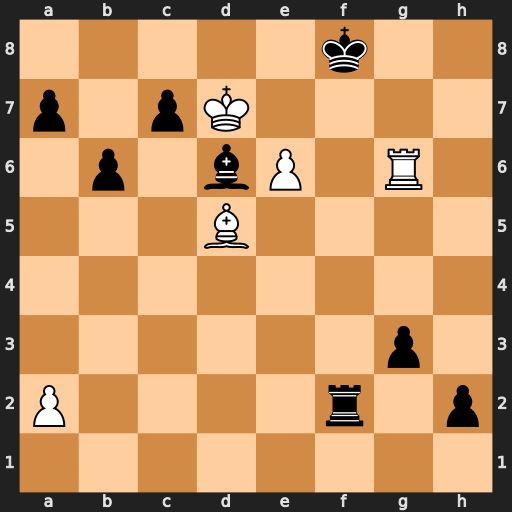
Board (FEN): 5k2/p1pK4/1p1bP1R1/3B4/8/6p1/P4r1p/8
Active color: w
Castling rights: -
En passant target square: -
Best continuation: e7+ Bxe7 Rg8#